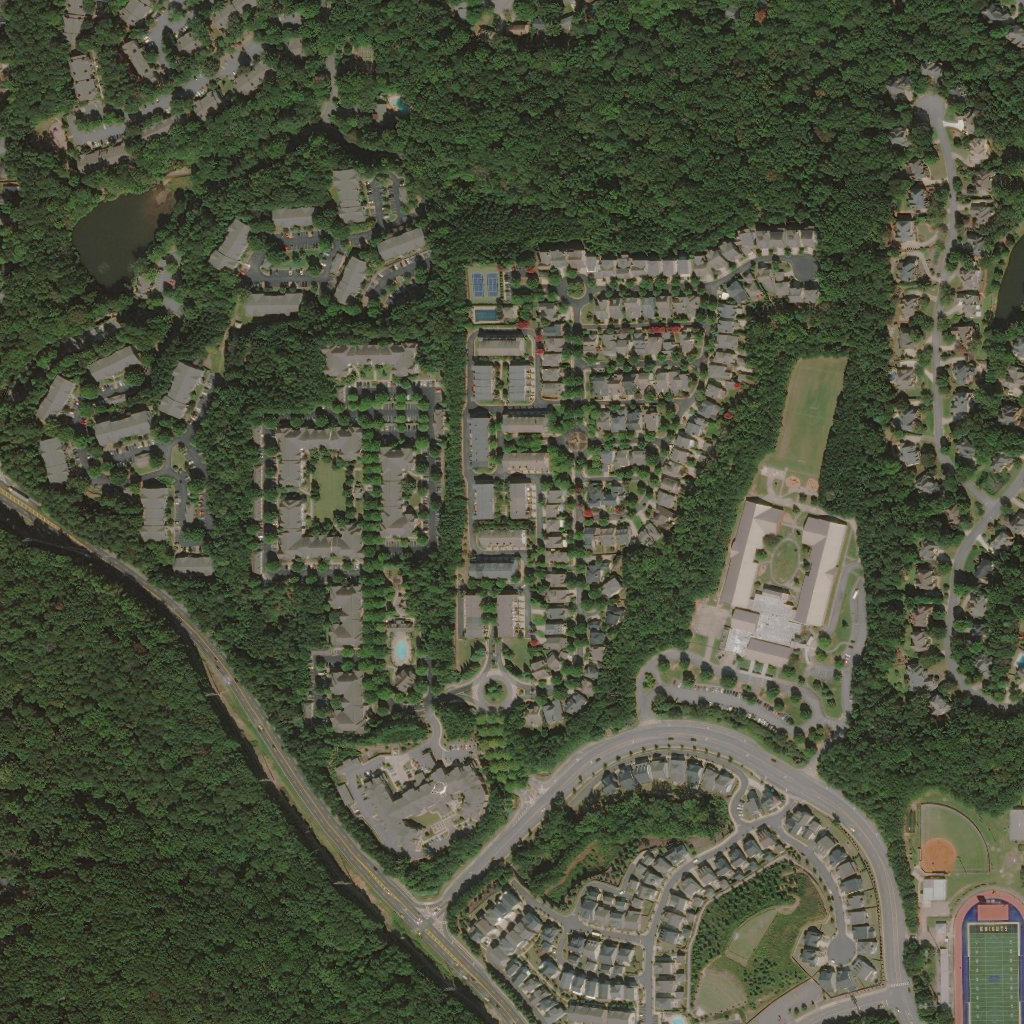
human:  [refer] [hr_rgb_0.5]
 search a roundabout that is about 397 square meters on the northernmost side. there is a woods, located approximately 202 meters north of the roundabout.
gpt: <box>[[55, 41, 57, 44, 0]]</box>

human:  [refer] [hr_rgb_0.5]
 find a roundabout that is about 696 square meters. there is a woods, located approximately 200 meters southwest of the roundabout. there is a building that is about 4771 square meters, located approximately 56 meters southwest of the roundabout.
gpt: <box>[[46, 65, 50, 69, 0]]</box>

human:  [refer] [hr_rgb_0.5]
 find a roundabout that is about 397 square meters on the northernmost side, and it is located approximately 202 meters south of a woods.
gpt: <box>[[55, 41, 57, 44, 0]]</box>